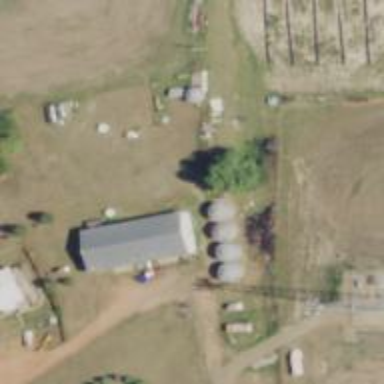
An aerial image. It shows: Silo.